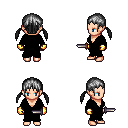
a pixel art fantasy rpg character, female body template, human, light skin, black robe, white pants, gray twin-tailed hairstyle, gold gloves, dagger, four views (front, back, left, right), 2x2 character sprite sheet, small pixel art, hard edges, no anti-aliasing